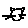
Label: cat